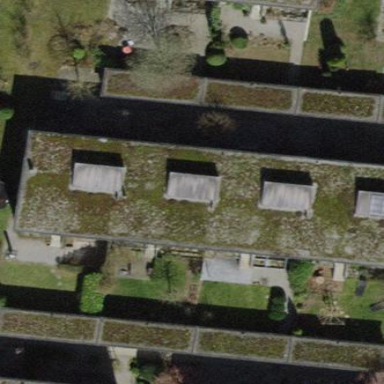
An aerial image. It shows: Building with flat roof.